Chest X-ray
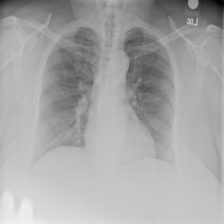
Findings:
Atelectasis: negative
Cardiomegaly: negative
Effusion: negative
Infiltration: negative
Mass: negative
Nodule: negative
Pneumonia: negative
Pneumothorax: negative
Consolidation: negative
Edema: negative
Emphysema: negative
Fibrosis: negative
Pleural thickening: negative
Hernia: negative